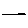
Label: line